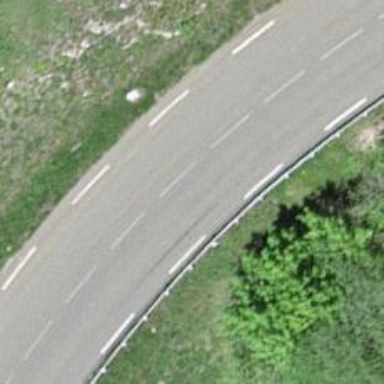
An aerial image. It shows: Asphalt road classified as primary highway.